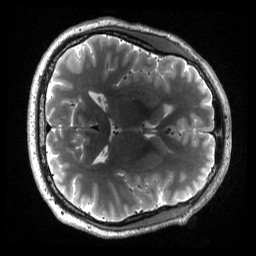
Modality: T2w
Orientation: axial
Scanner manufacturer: siemens
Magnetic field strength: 3 T
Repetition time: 3.2 s
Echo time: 0.563 s